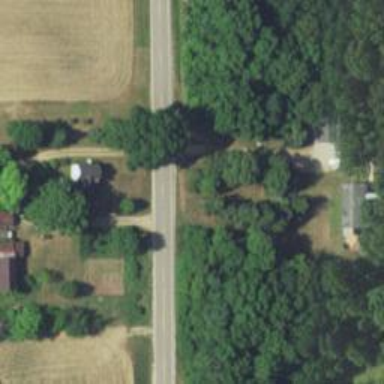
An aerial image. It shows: Driveway.